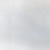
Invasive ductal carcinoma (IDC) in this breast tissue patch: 0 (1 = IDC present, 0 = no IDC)